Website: crate-barrel
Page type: account-selection
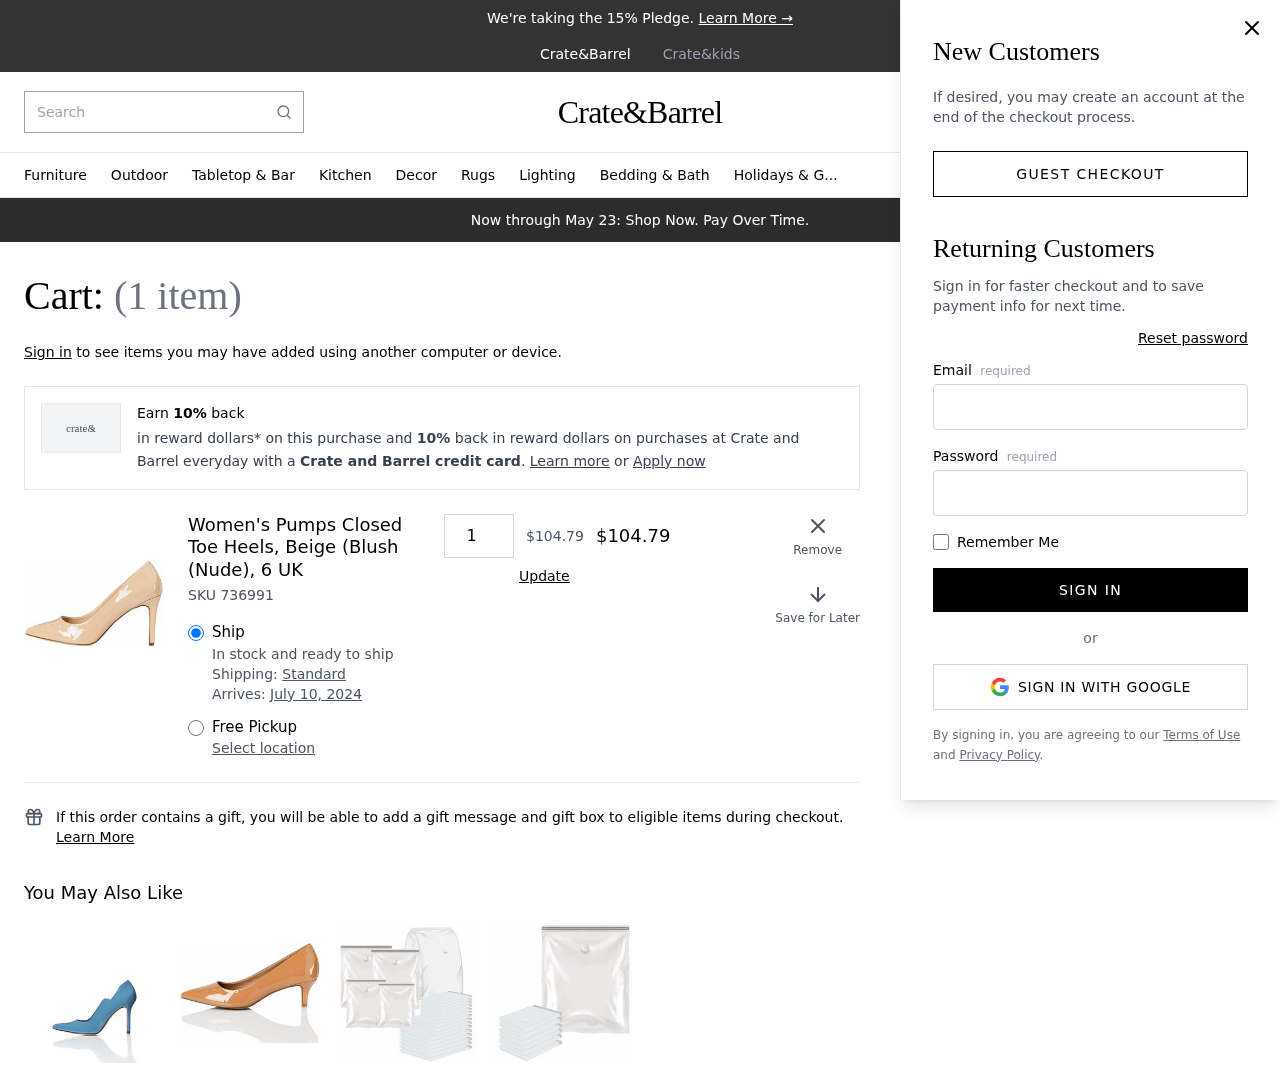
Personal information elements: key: PII_EMAIL
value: jnelson@hotmail.com
Product elements: key: PRODUCT1_NAME
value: Women's Pumps Closed Toe Heels, Beige (Blush (Nude), 6 UK
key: PRODUCT1_PRICE
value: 104.79
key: PRODUCT1_QUANTITY
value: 1
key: PRODUCT1_SKU
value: SKU 736991
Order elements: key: ORDER_NUM_ITEMS
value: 1
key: ORDER_DELIVERY_DATE
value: July 10, 2024
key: ORDER_SUBTOTAL
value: $104.79
Search elements: key: HEADER_SEARCH
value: Search